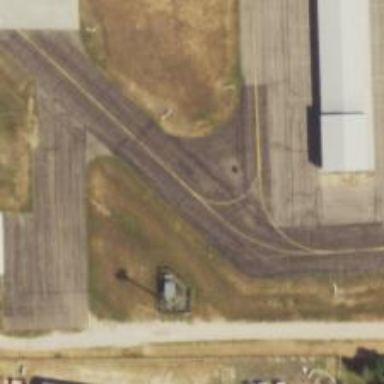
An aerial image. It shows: View of taxiway at the airport.